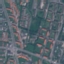
Label: Residential